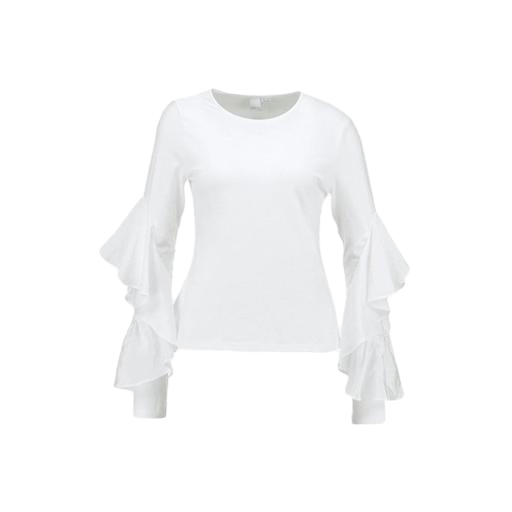
white bell-sleeve tee, white ruffle-trimmed jersey top, white ruffle tee, white background